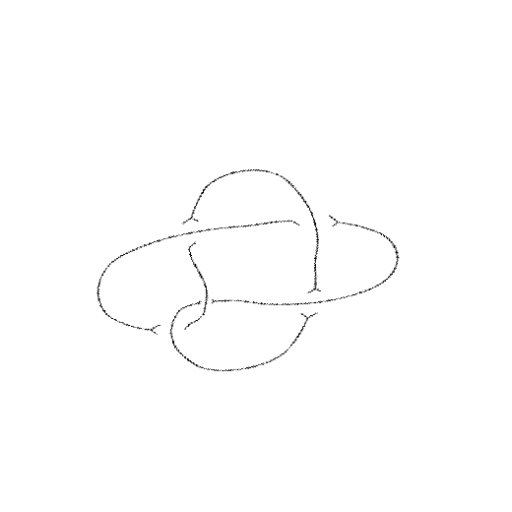
Crossing number: 5